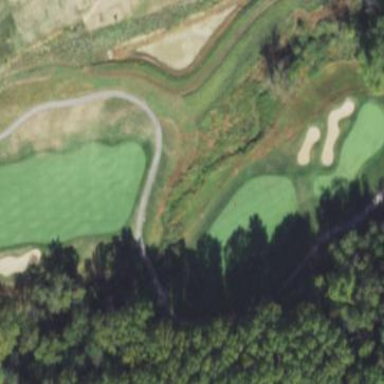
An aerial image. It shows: Golf fairway surrounded by grass.